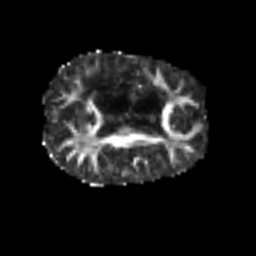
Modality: FA
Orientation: axial
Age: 31
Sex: female
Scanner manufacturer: siemens
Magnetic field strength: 3 T
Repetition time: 6.1 s
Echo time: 0.101 s